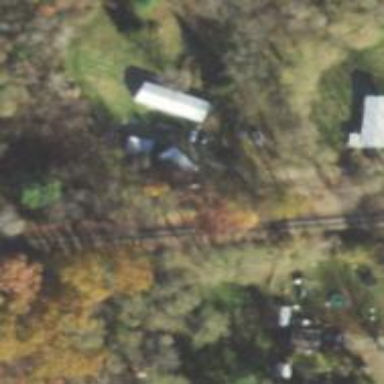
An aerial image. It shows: Railway track.